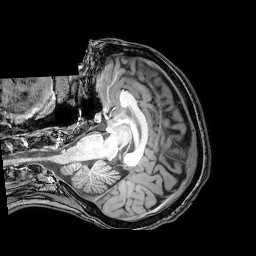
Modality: T1w
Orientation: axial
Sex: female
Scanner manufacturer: philips
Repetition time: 0.008141 s
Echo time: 0.00373 s